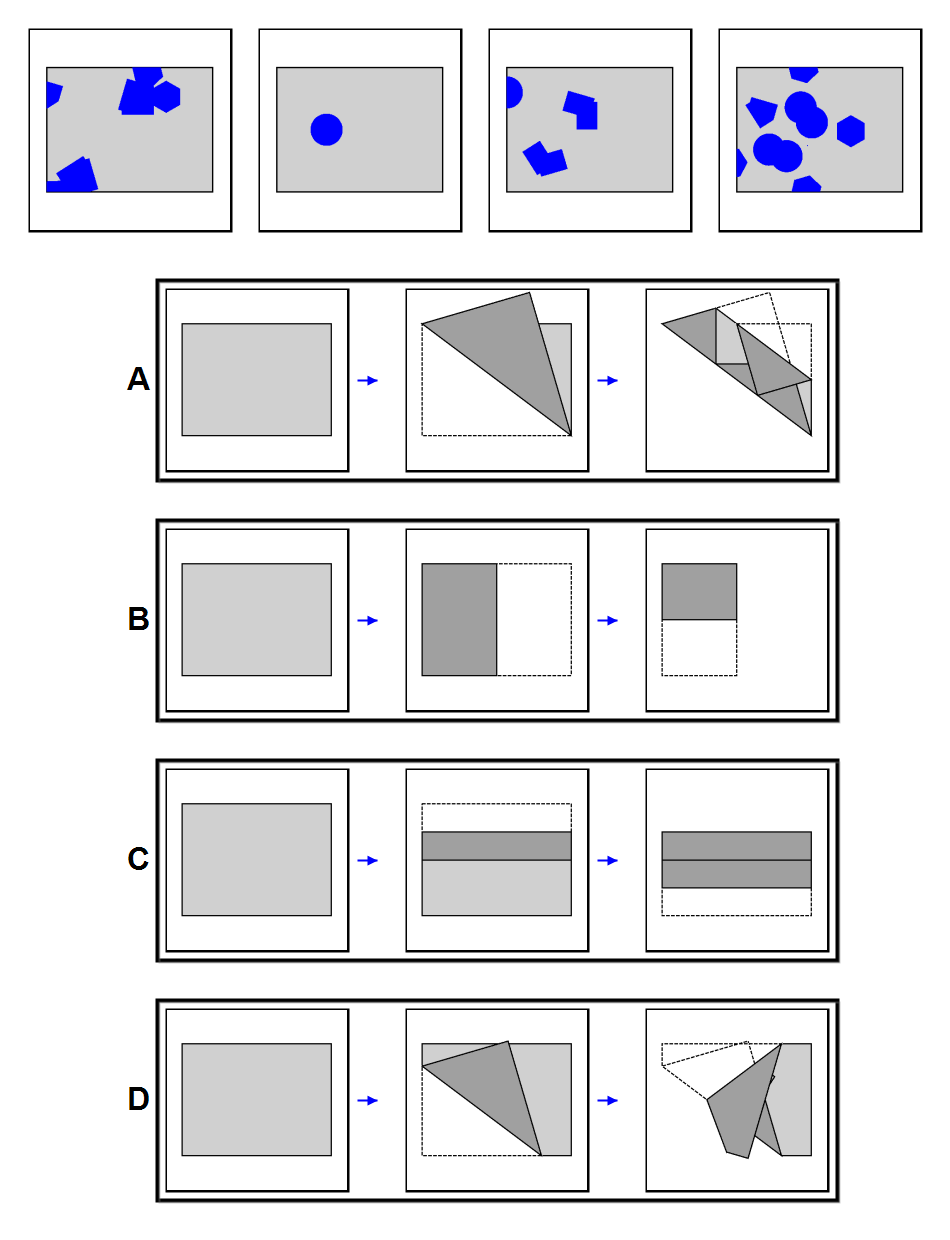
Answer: D